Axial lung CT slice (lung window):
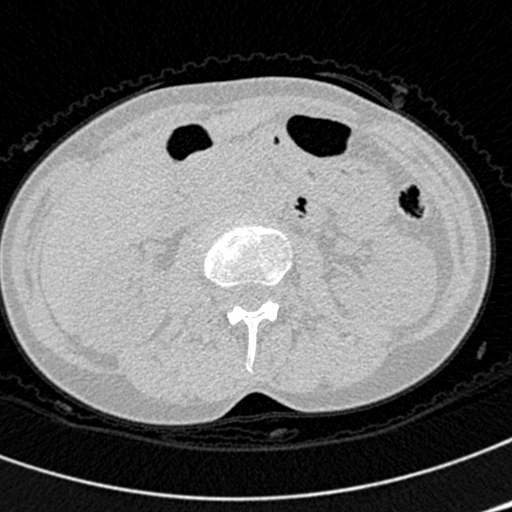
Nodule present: no